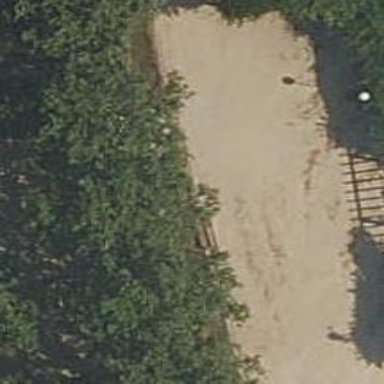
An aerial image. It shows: Brown bench.